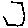
Label: hexagon